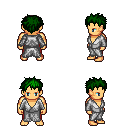
a pixel art fantasy rpg character, male body template, human, tanned skin, white robe, red pants, green bedhead hairstyle, four views (front, back, left, right), 2x2 character sprite sheet, small pixel art, hard edges, no anti-aliasing